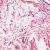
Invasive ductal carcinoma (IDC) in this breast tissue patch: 0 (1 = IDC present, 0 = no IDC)